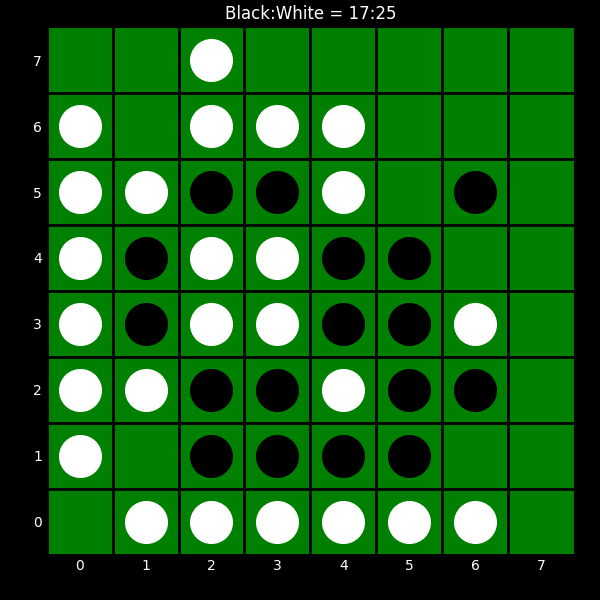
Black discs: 17
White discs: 25